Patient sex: M
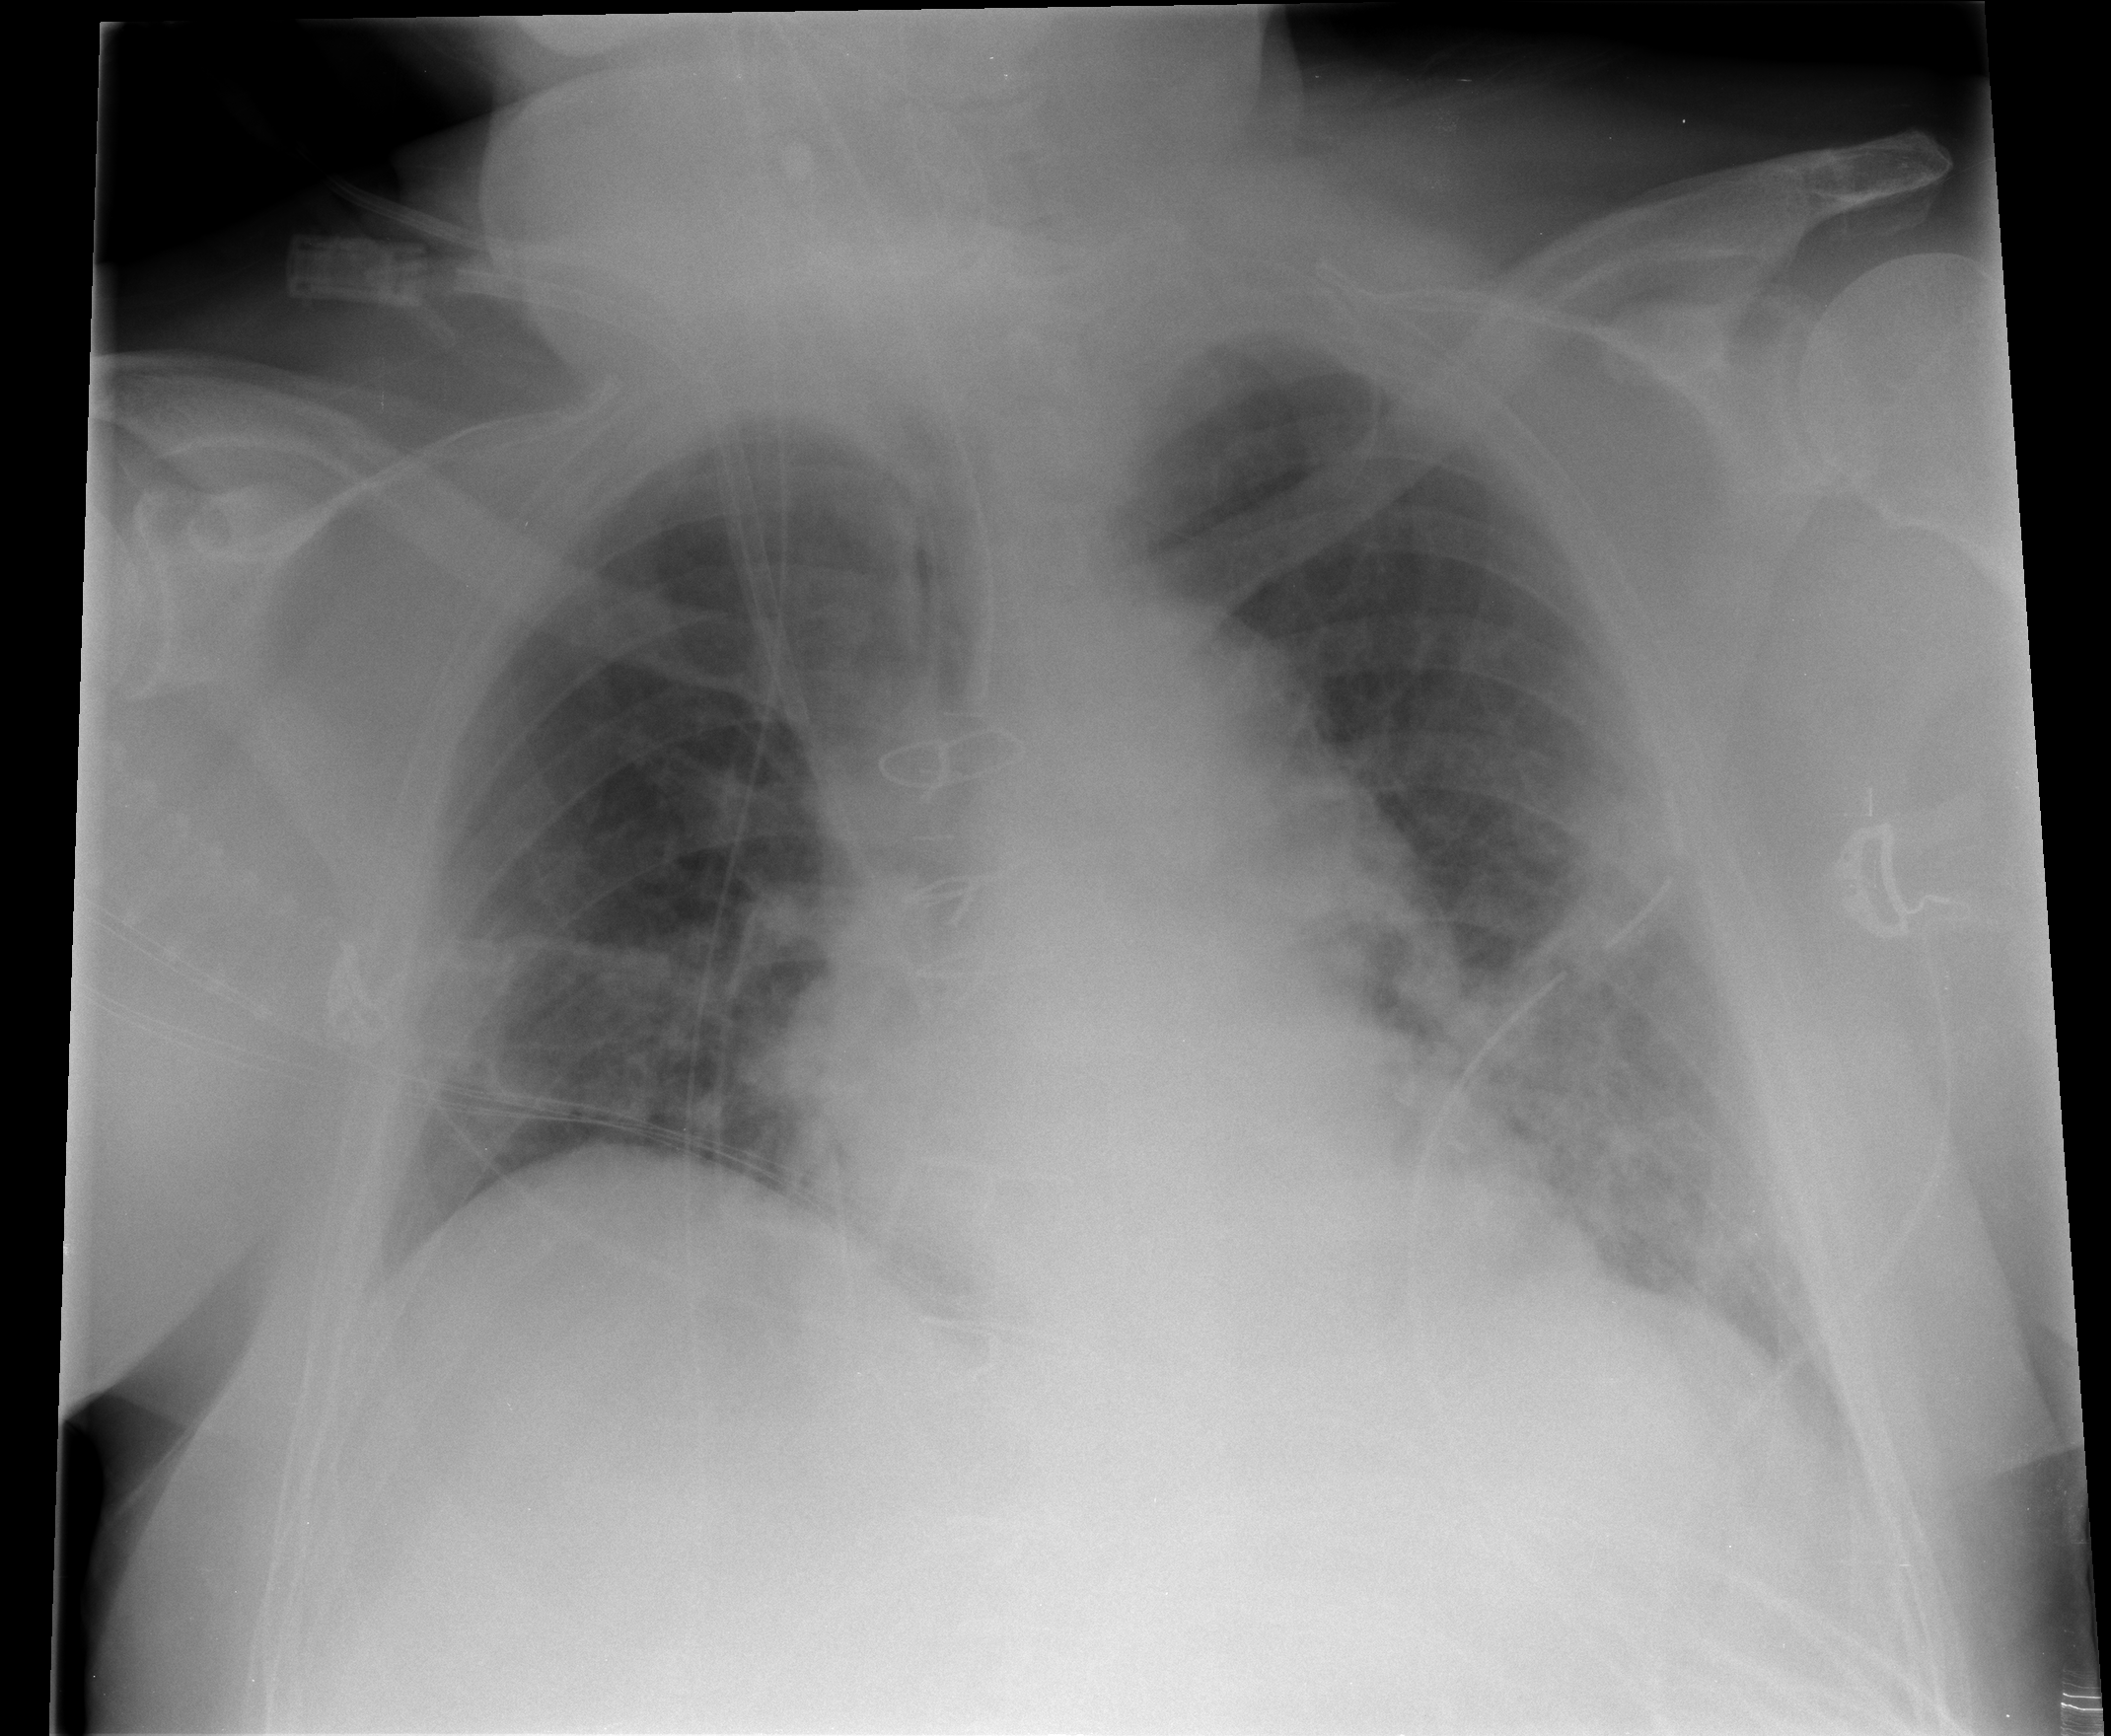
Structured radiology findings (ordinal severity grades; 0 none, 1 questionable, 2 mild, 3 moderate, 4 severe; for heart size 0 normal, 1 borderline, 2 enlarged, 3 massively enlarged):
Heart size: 0
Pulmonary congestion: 1
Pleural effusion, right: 0
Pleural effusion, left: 1
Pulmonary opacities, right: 0
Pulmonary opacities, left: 2
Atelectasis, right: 0
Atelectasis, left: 2